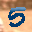
Label: 5